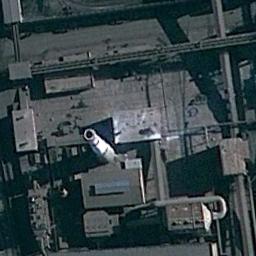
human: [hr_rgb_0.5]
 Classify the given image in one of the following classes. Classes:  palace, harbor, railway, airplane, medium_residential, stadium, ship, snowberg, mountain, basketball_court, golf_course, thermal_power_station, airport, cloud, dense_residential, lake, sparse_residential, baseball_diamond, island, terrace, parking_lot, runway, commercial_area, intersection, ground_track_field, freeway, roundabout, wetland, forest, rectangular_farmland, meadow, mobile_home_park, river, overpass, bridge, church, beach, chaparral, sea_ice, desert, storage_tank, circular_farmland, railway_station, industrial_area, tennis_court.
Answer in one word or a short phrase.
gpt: thermal_power_station